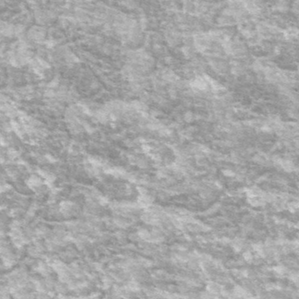
Label: frost